Interaction volume radius: 10 \u00c5
Interaction volume height: 30 \u00c5
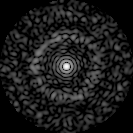
Disorder parameter: 0.8229